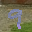
Label: 9